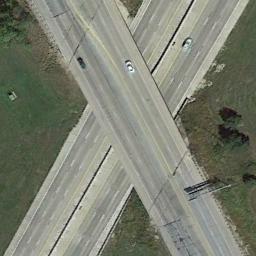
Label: overpass